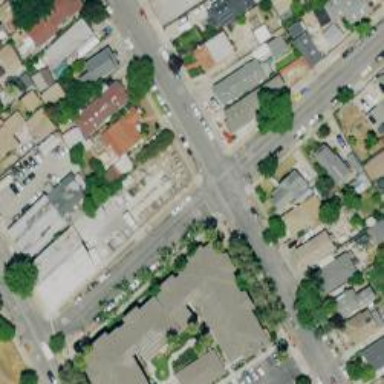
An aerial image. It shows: Residential road with separate sidewalk.